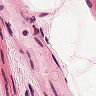
Metastatic tissue present: no